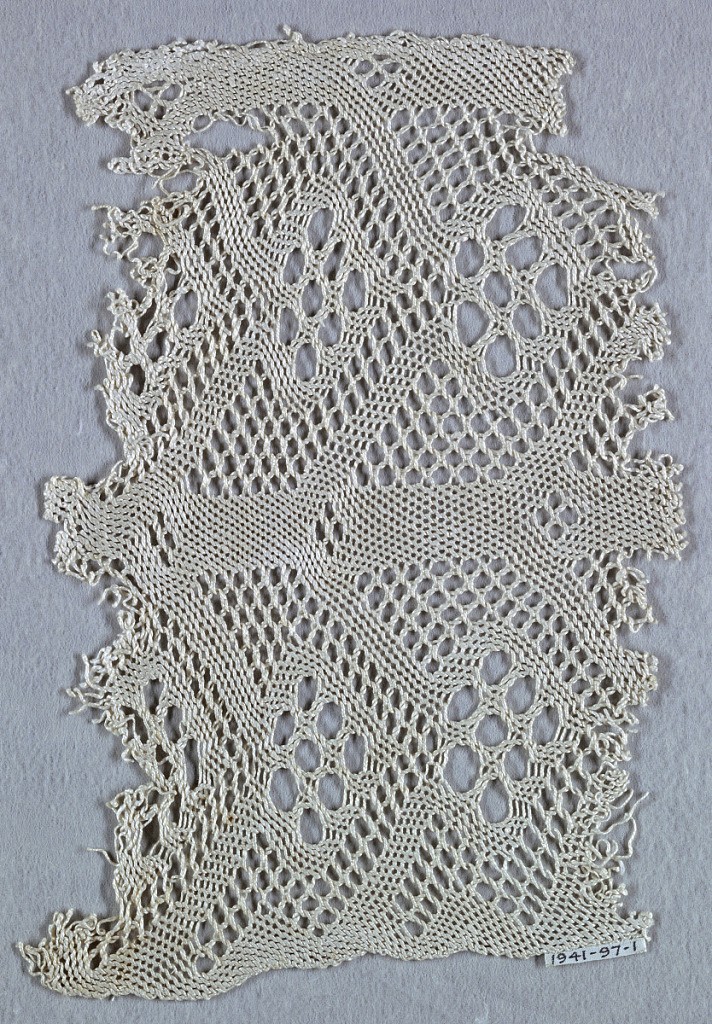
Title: Fragment
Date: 18th century
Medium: linen Technique: sprang
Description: Pattern of upright bars with projecting diagonals that meet to form lozenge shapes worked in twisted threads. The mesh is hexagonal and has two sizes.